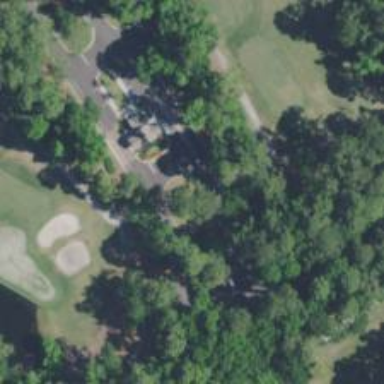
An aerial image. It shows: Path used for both walking and golf.